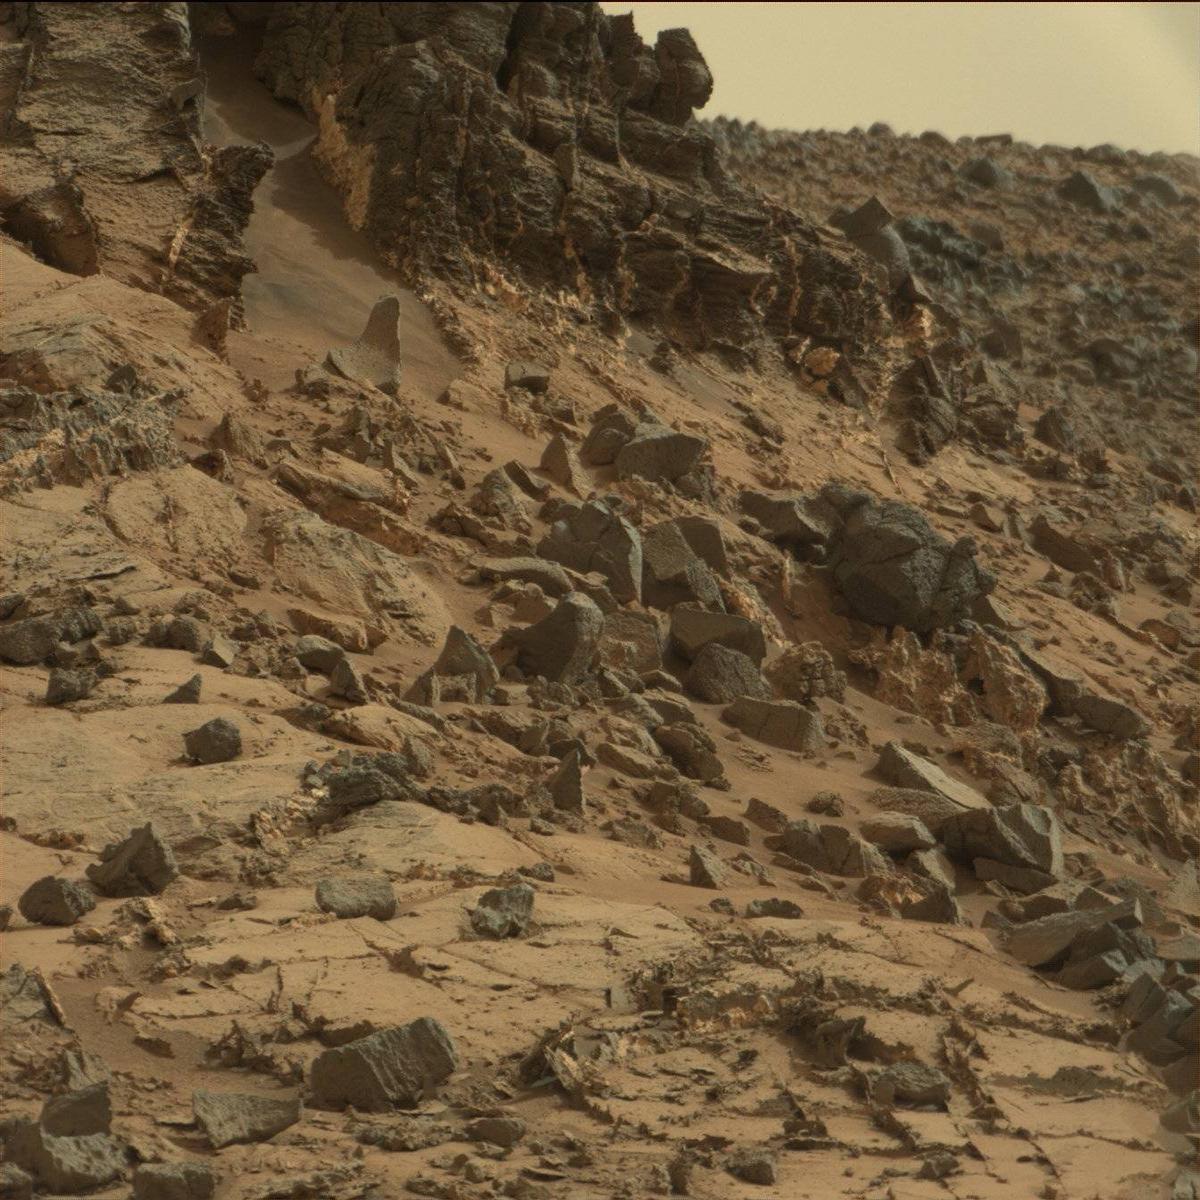
Terrain classes present: Bedrock, Rock, Sand / Soil, Sky